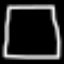
Label: square